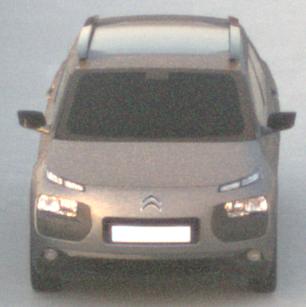
Make: Citroen
Model: C4 Cactus PureTech 75
Detailed model: C4 Cactus
Model produced from: 2014/09
Model produced until: 2015/03
Doors: 5
Color: gray
Road condition: dry road
Daytime: dawn
Contrast: medium contrast